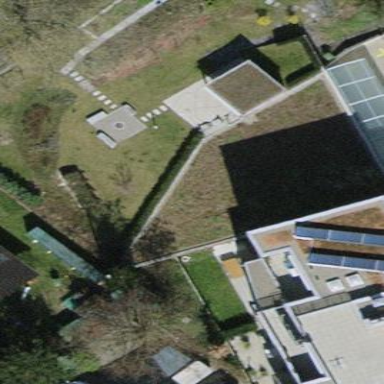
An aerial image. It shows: Building with flat roof.